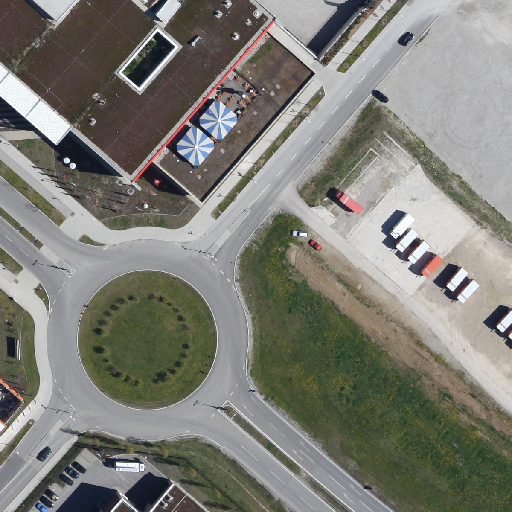
Referring expression: paved road